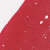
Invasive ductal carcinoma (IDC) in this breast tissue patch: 0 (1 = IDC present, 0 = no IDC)